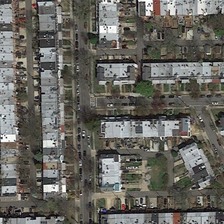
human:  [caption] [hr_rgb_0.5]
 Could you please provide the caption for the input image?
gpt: a large number of cars parked on both sides of the road .

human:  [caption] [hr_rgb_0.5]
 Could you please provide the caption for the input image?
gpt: many trees were planted around the house with grey roof .

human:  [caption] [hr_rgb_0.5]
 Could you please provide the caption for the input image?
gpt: a large number of cars parked on both sides of the road .

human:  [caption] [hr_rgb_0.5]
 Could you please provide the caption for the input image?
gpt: many trees were planted around the house with grey roof .

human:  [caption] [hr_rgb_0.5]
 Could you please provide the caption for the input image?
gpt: a large number of cars parked on both sides of the road .